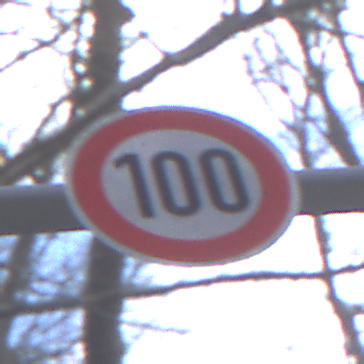
Verkehrszeichen: Geschwindigkeit100
Umgebung: Outdoor, Nature
Tageszeit: MorningAfternoon
Wetter: PartlyCloudy
Licht: Natural
Jahreszeit: NotSpecified
Kontrast: LowContrast